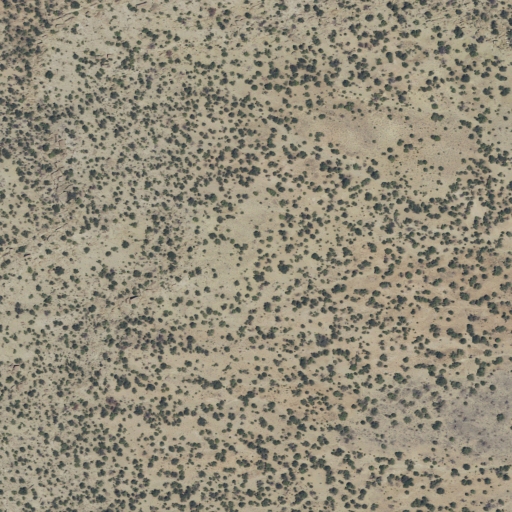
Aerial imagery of plain(s) in Utah named Beckwith Plateau containing shrub and evergreen forest